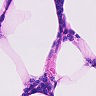
Metastatic tissue present: no